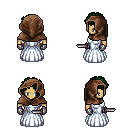
a pixel art fantasy rpg character, male body template, human, tanned skin, underdress, white pants, green curly afro hairstyle, cloth hood, metal gloves, black slippers, dagger, four views (front, back, left, right), 2x2 character sprite sheet, small pixel art, hard edges, no anti-aliasing